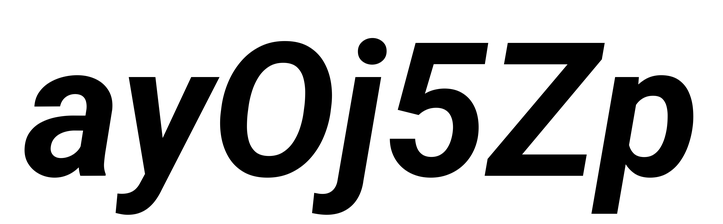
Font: Roboto-Italic_Bold_Italic